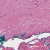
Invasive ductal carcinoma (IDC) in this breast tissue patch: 0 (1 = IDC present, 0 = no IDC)